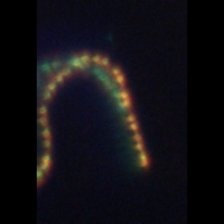
Taxon: Chaetoceros
Group: Diatoms